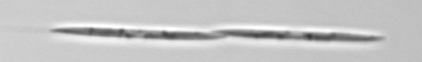
Label: Pseudo-nitzschia